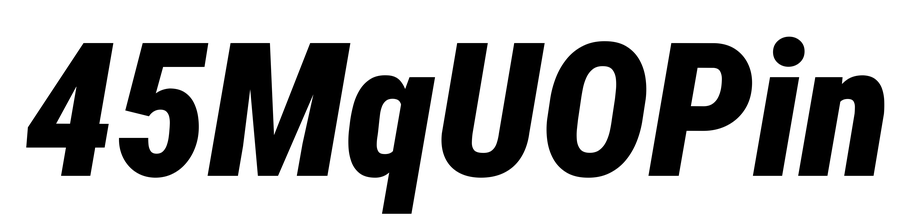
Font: Roboto-Italic_Condensed_Black_Italic